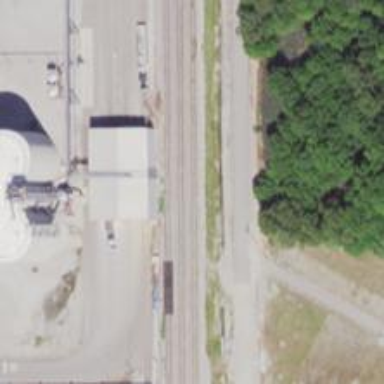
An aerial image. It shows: Rail spur service.